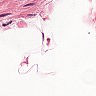
Metastatic tissue present: no